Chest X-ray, PA view. Patient: 31 years old, sex M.
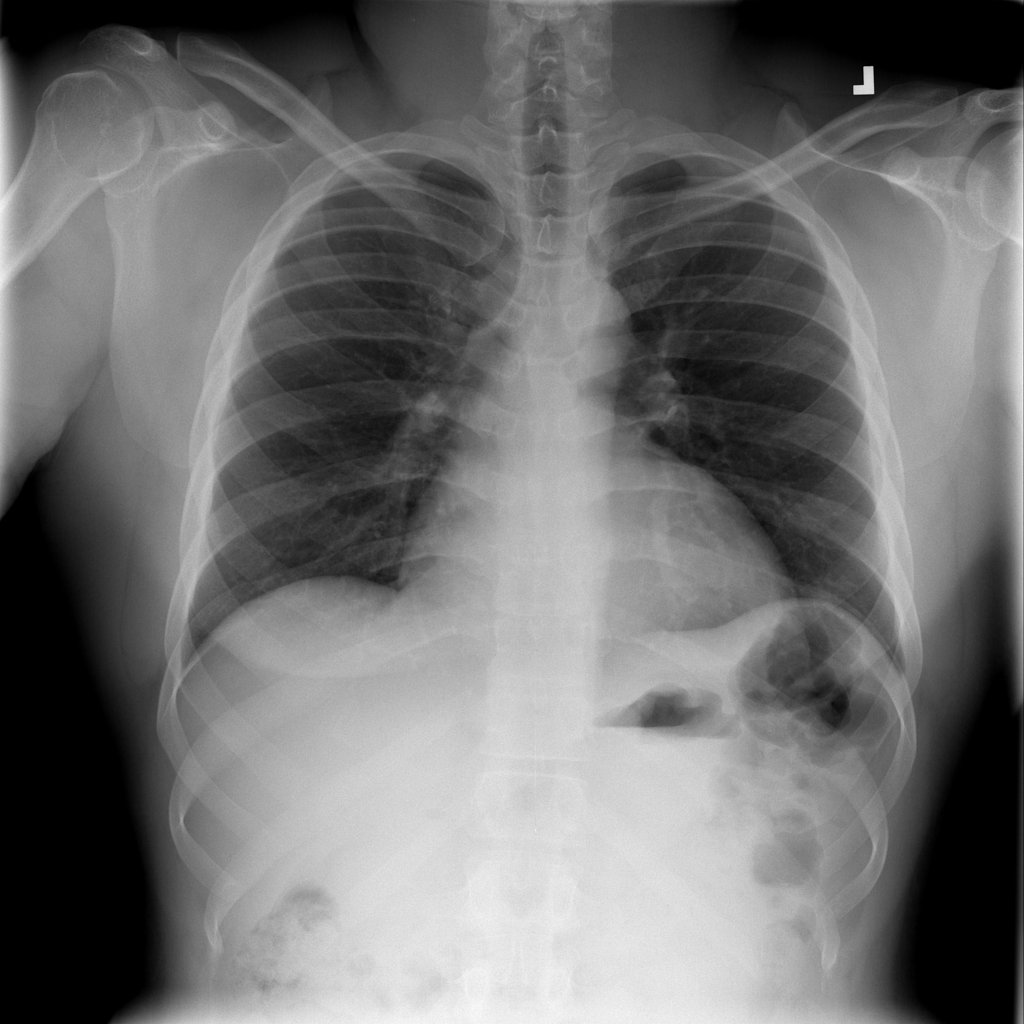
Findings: No Finding